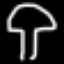
Label: mushroom